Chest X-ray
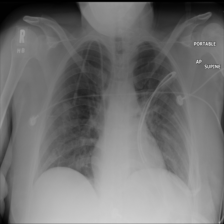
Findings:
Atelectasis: negative
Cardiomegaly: negative
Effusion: negative
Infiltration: negative
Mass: negative
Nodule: negative
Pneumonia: negative
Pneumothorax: negative
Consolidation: negative
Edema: negative
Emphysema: negative
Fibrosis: negative
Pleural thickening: negative
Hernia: negative